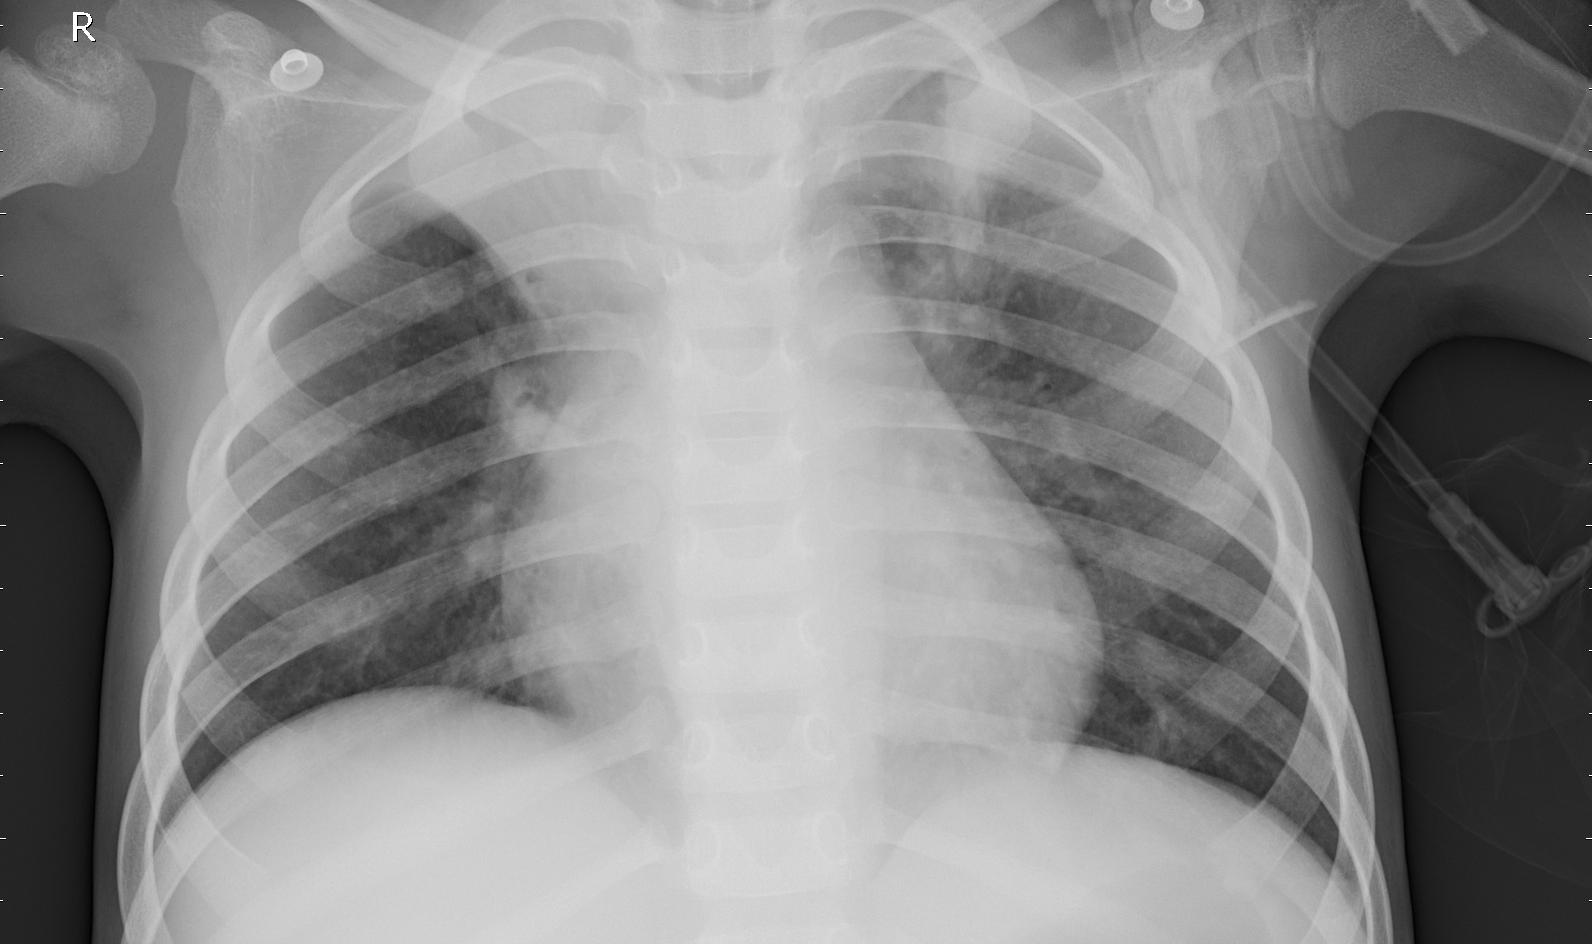
Diagnosis: PNEUMONIA